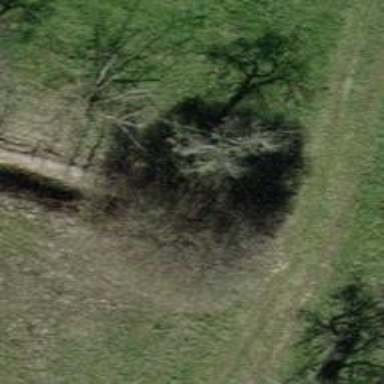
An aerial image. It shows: Ditch in the surroundings.